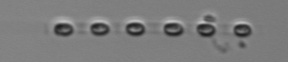
Label: Skeletonema